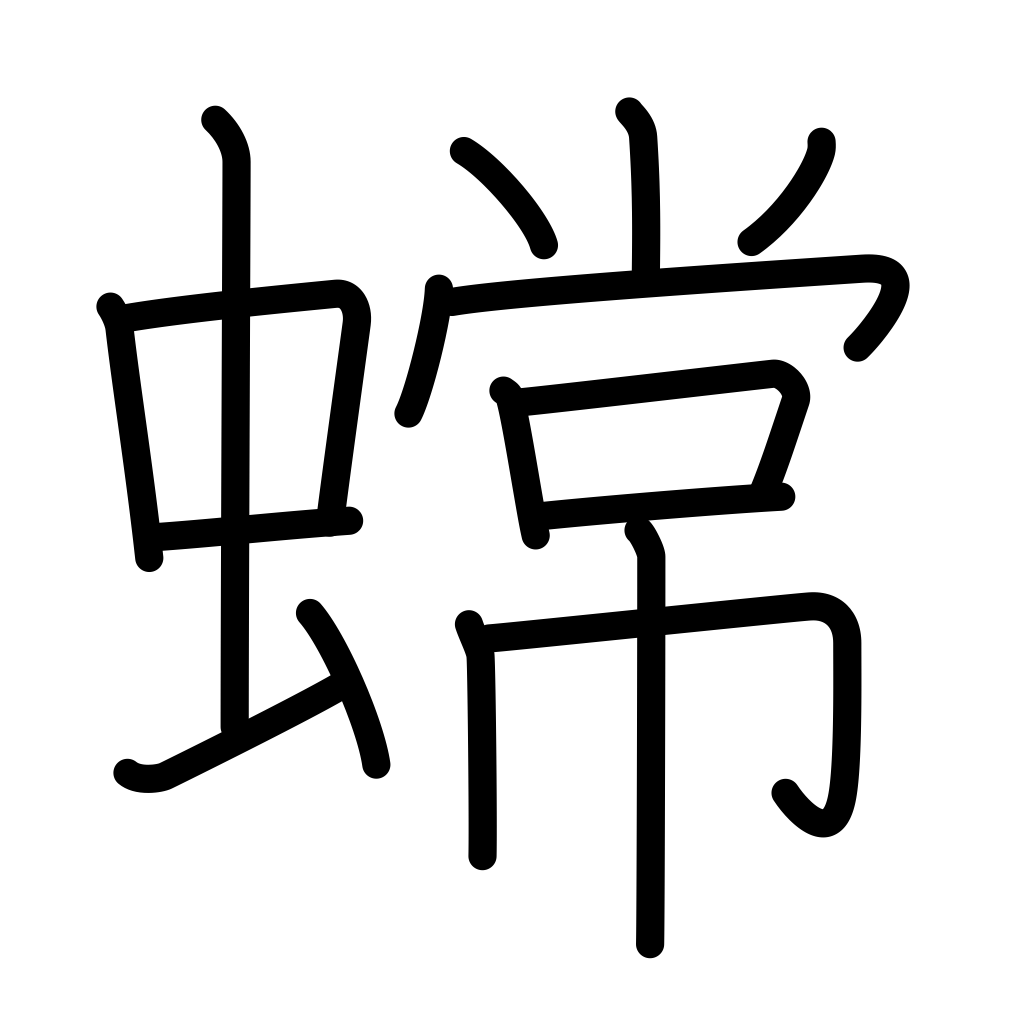
Meaning: toad, mantis